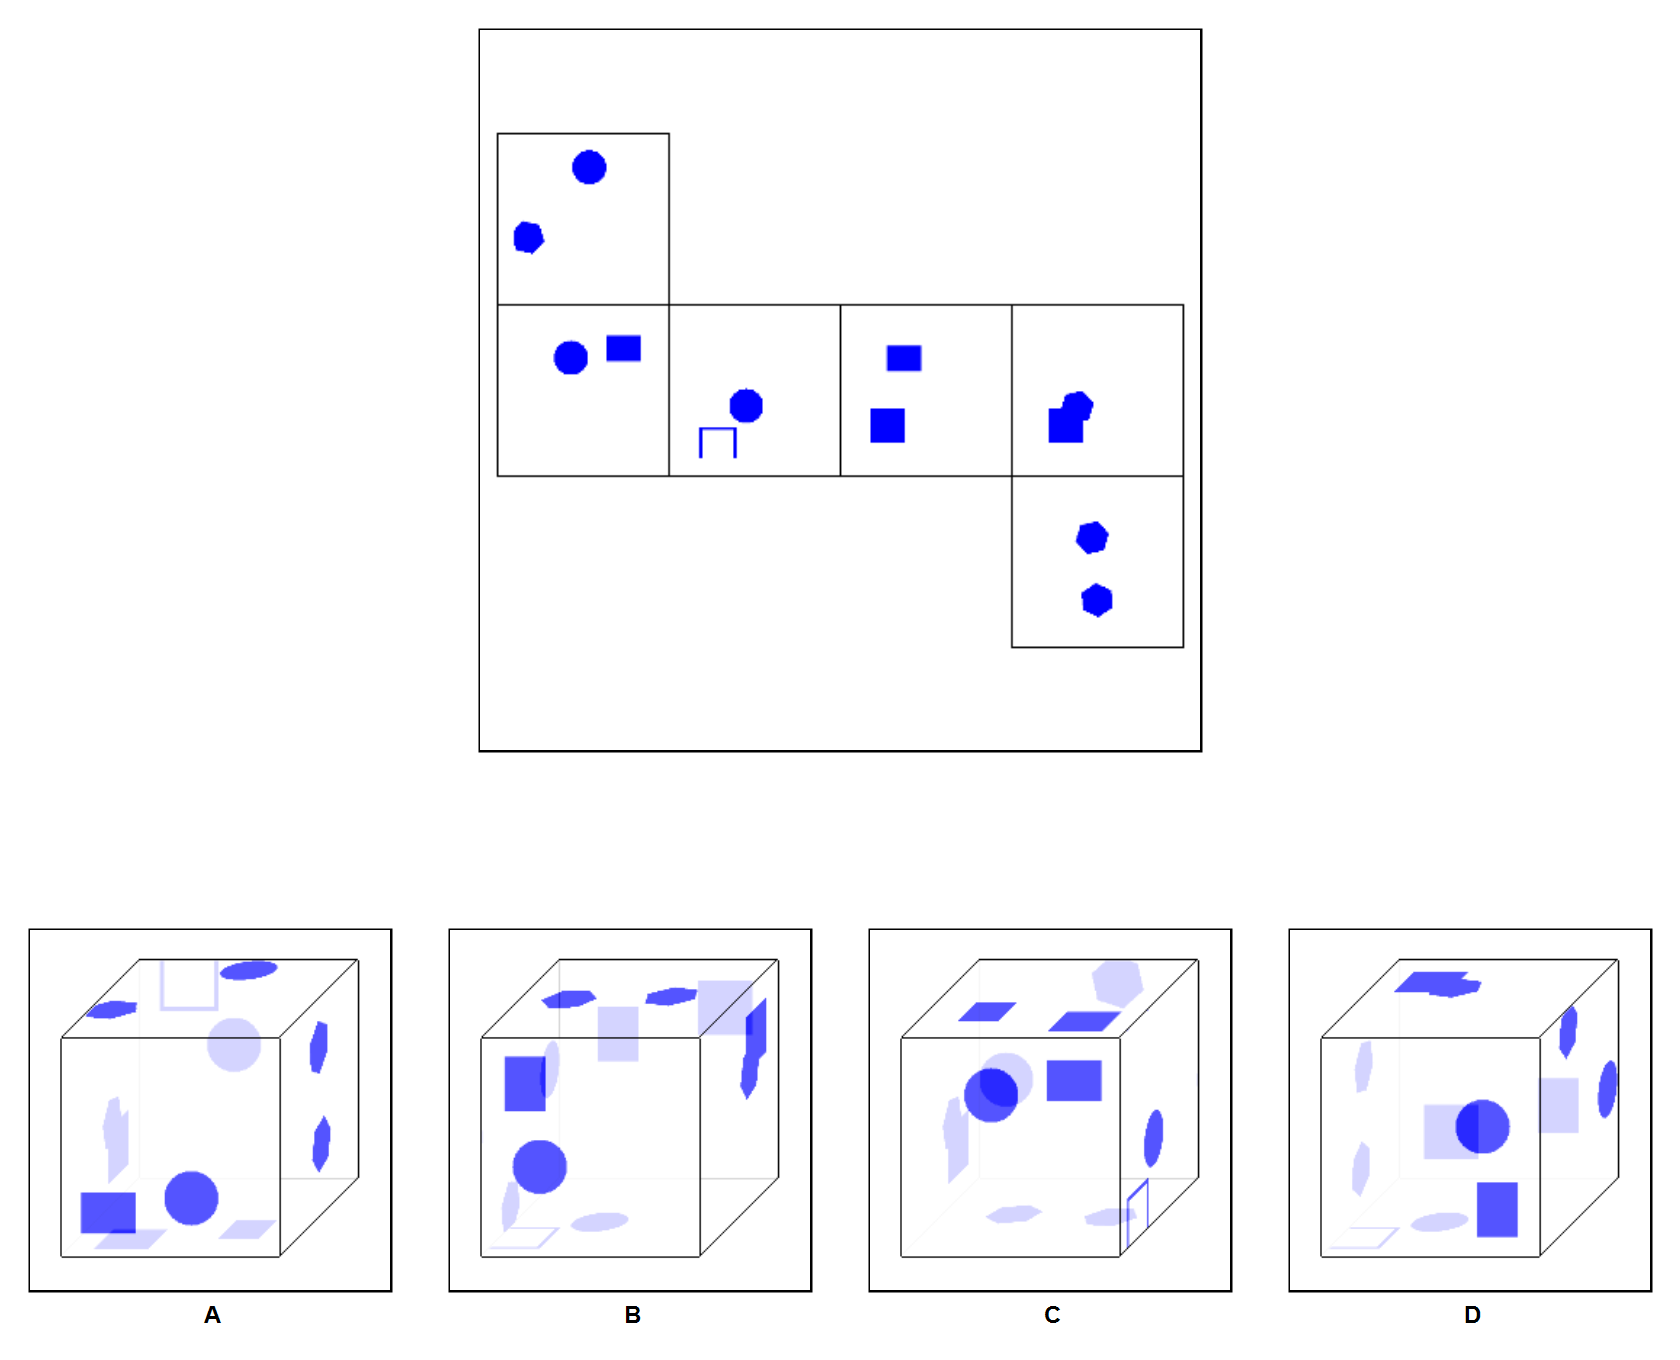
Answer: D